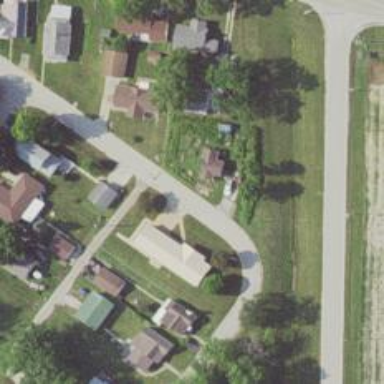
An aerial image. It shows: Alley classified as service road.